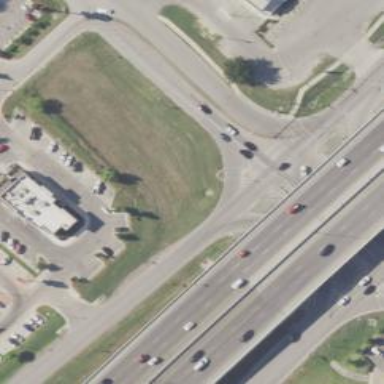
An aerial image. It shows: Secondary link road with asphalt surface.